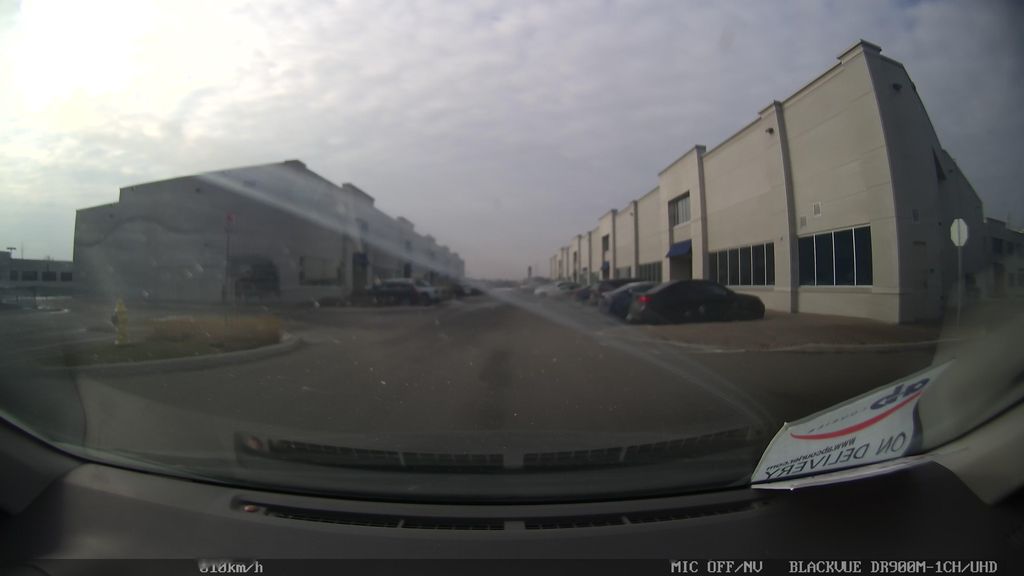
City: toronto